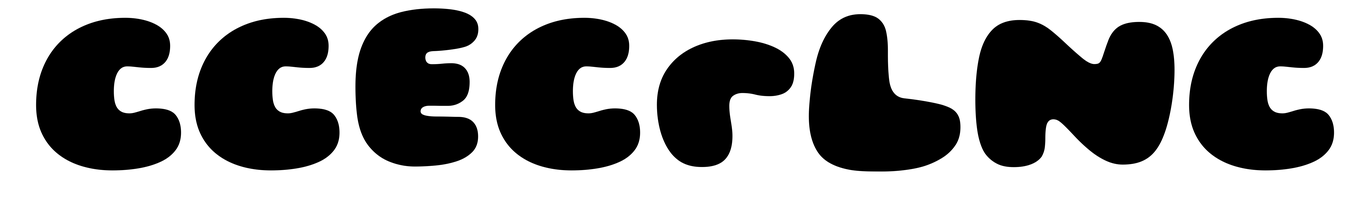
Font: Gluten_Black